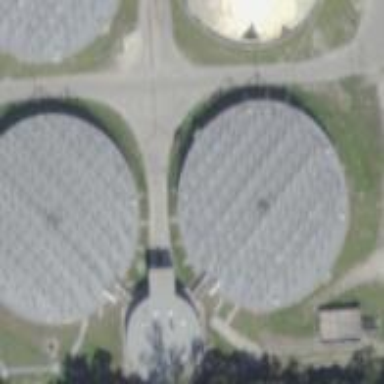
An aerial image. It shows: Dome-shaped building designated as storage tank.